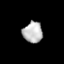
Tissue: lung
Cell type: Epithelial cells
Senescence score: 0.1595
Nuclear area (px): 402
Mean DAPI intensity: 184.082